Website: macys
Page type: customer-info-address
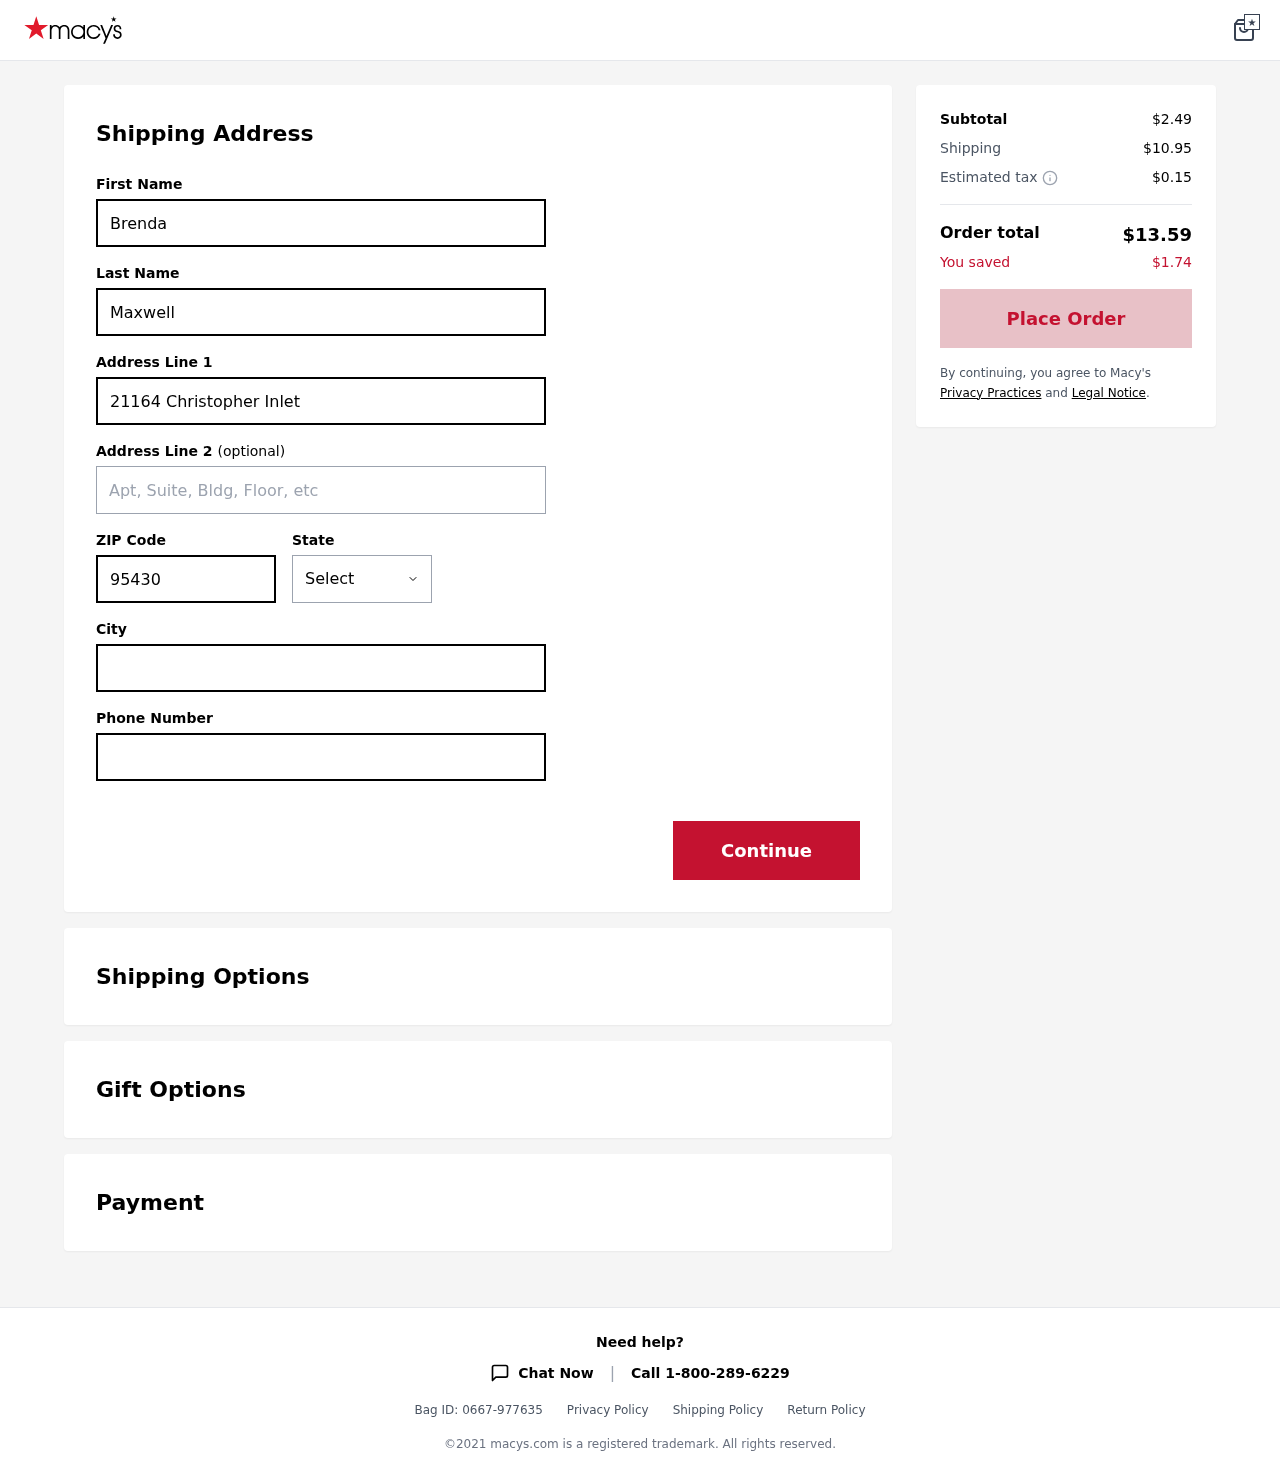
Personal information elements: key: PII_CITY
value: Davidborough
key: PII_FIRSTNAME
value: Brenda
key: PII_LASTNAME
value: Maxwell
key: PII_PHONE
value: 2164197233
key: PII_POSTCODE
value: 95430
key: PII_STATE
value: Wisconsin
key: PII_STREET
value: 21164 Christopher Inlet
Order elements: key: ORDER_SUBTOTAL
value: $2.49
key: ORDER_SHIPPING_COST
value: $10.95
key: ORDER_TAX
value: $0.15
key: ORDER_TOTAL
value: $13.59
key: ORDER_SAVINGS
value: $1.74